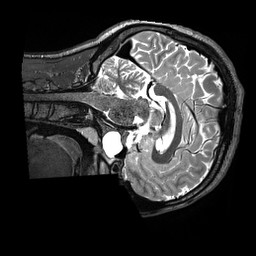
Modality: T2w
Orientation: sagittal
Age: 25
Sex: male
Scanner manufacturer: siemens
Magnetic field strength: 3 T
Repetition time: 3.2 s
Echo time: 0.564 s